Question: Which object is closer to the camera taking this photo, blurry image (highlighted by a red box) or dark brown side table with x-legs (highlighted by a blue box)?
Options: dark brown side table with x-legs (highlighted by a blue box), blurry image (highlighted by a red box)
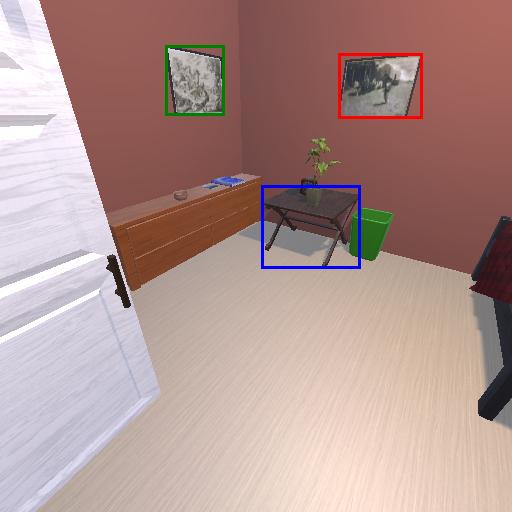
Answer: dark brown side table with x-legs (highlighted by a blue box)